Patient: sex M, age 61
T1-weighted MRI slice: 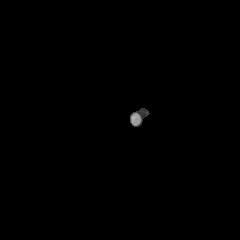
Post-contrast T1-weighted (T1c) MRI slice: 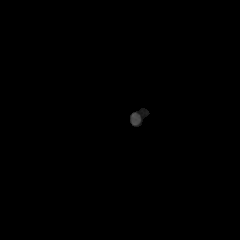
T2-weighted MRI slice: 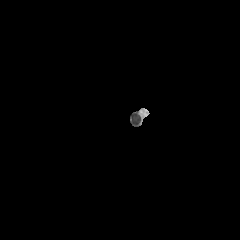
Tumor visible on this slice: no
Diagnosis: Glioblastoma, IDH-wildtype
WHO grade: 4